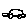
Label: car